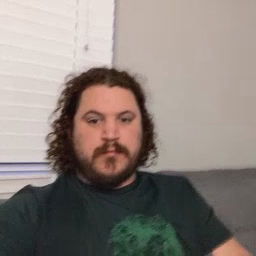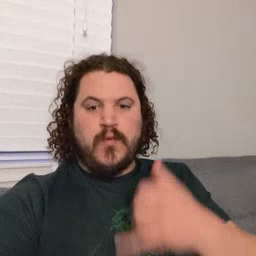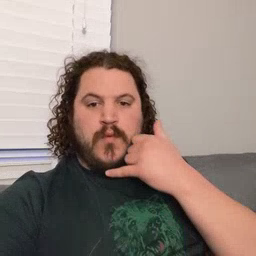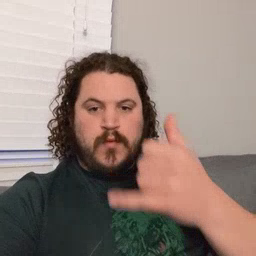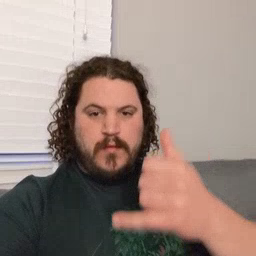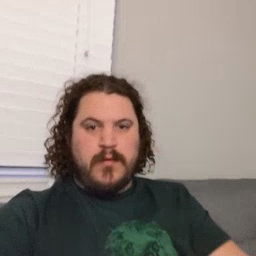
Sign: callonphone